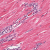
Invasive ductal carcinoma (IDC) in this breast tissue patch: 1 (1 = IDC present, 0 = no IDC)